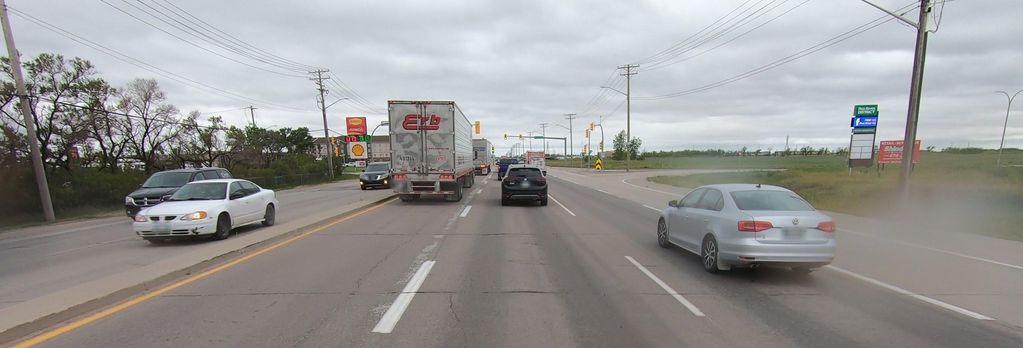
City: winnipeg